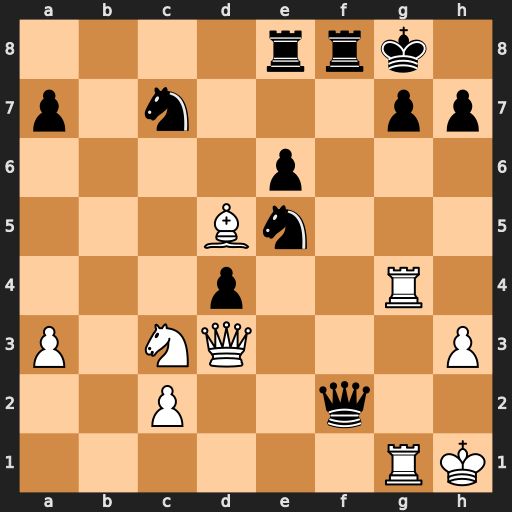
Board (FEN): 4rrk1/p1n3pp/4p3/3Bn3/3p2R1/P1NQ3P/2P2q2/6RK
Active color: w
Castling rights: -
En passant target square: -
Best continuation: Rxg7+ Kh8 Rxh7#